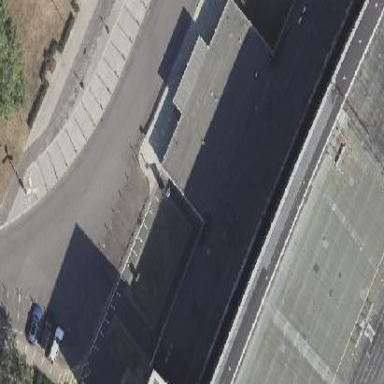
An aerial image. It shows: Terminal building part.